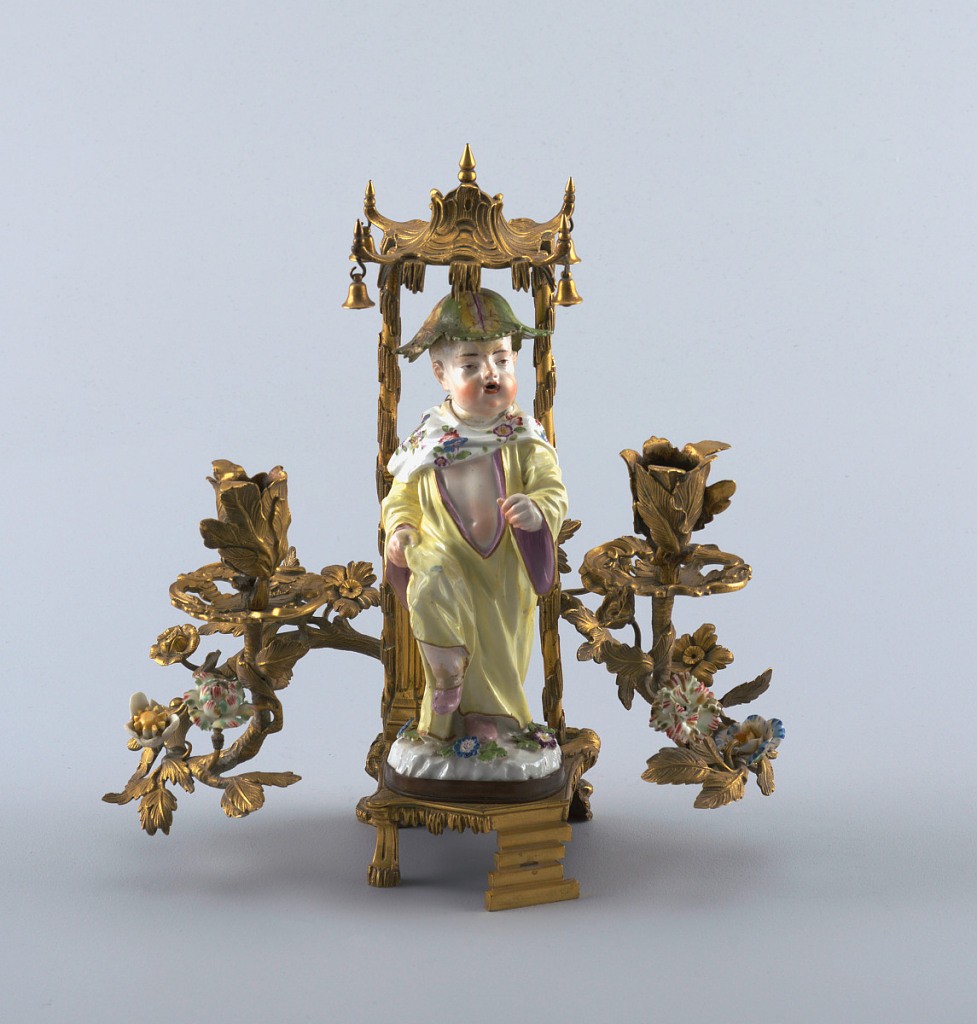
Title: Porcelain Figure Mounted as a Two-Light Candelabra (One of a Pair)
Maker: Mennecy Porcelain Manufactory, French, active 1735 – 1773
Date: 18th or 19th century
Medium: porcelain, vitreous enamel, bronze, gold
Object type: candelabra
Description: Porcelain Chinoiserie figure of a young boy dressed in a yellow robe with flowered shawl, wearing a leaf cap and pink slippers, prancing beneath an ormolu bell-hung canopy on rustic supports; the base fitted with two scrolling enleafed candle arms bearing porcelain flowers.